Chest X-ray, AP view. Patient: 62 years old, sex M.
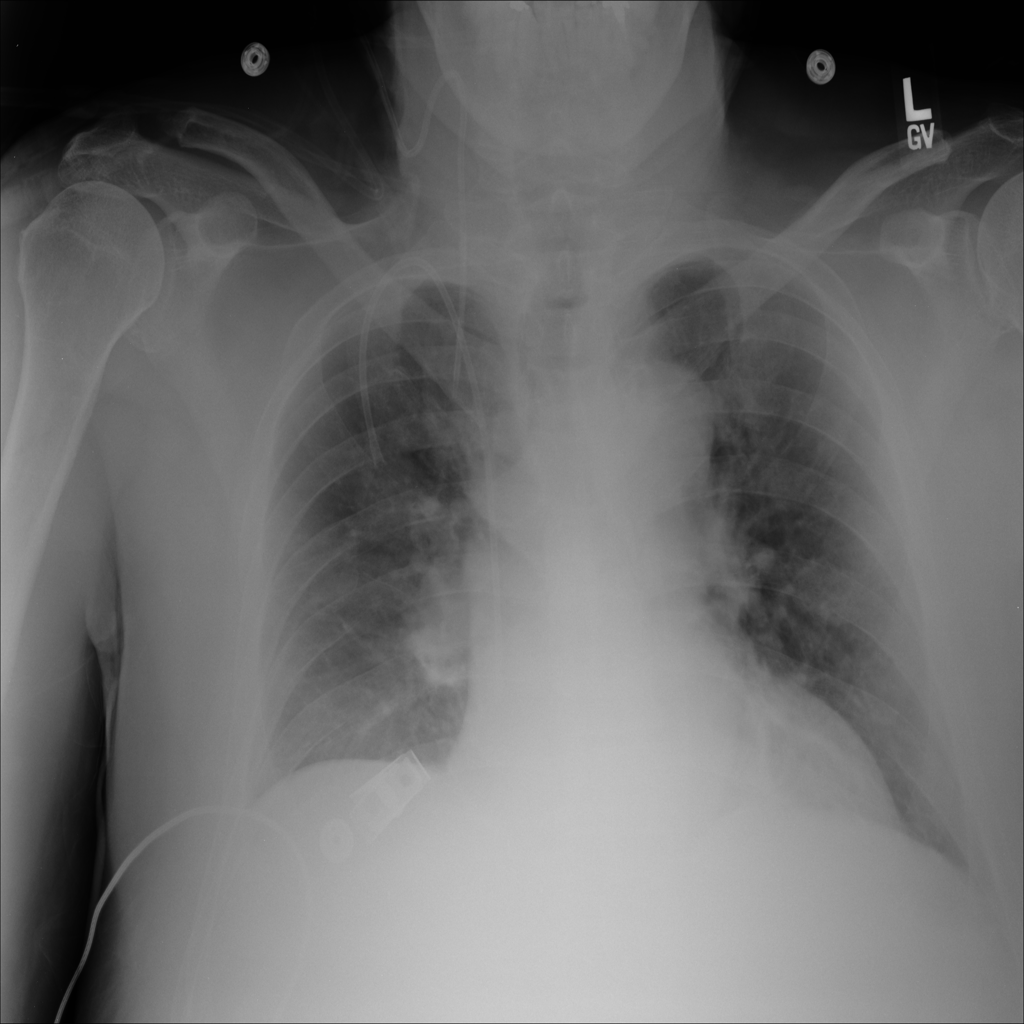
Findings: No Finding